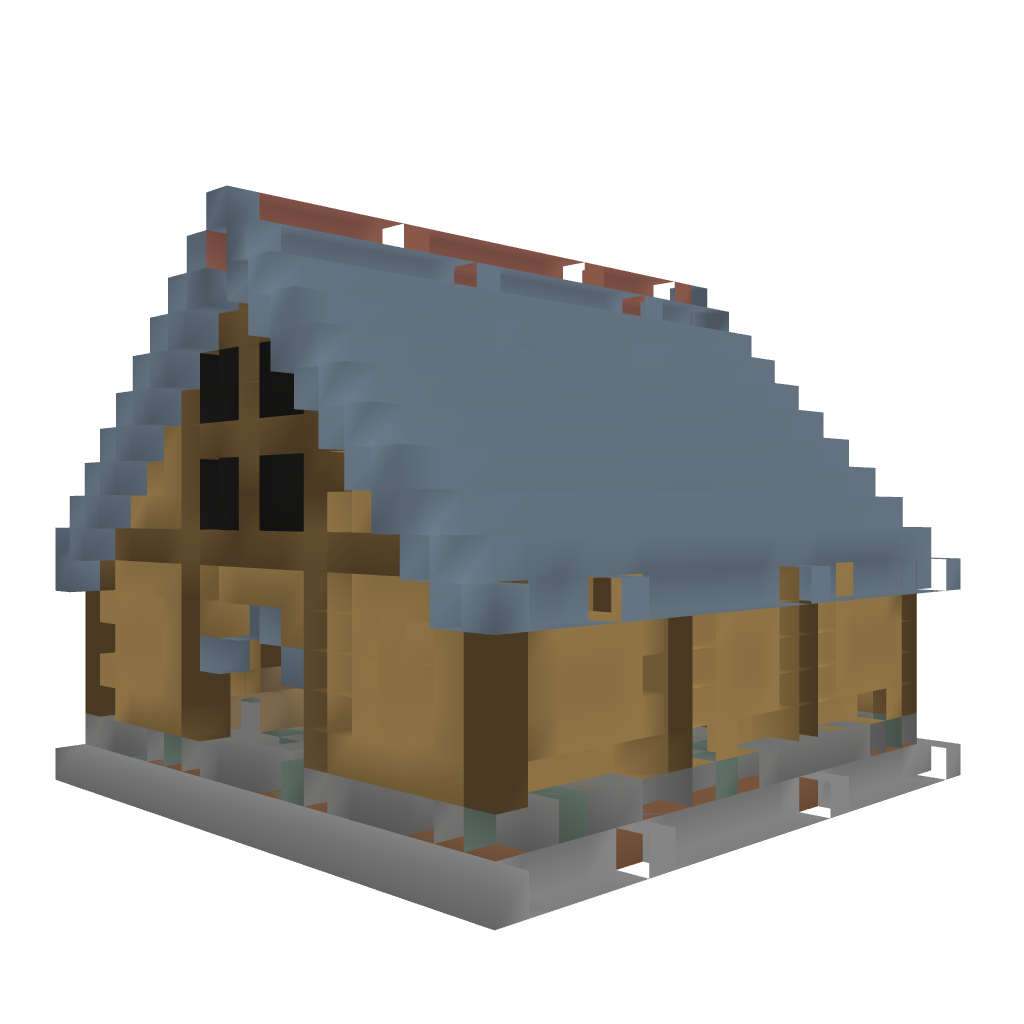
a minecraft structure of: Barn_Large